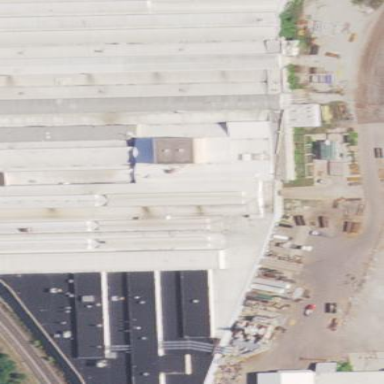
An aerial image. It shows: Industrial area.